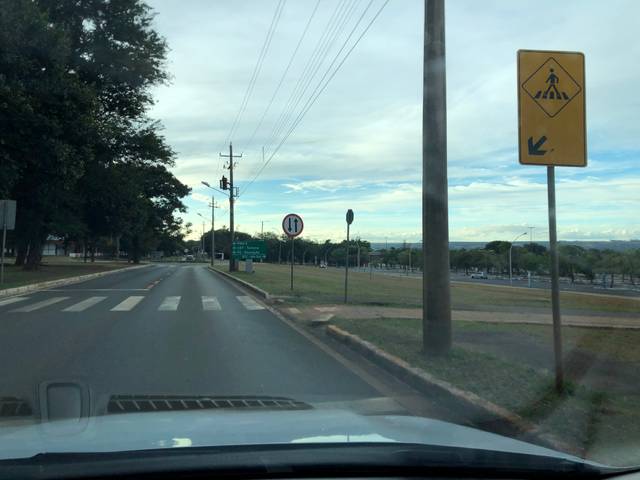
Region: Brazil
Coordinates: -15.768, -47.868